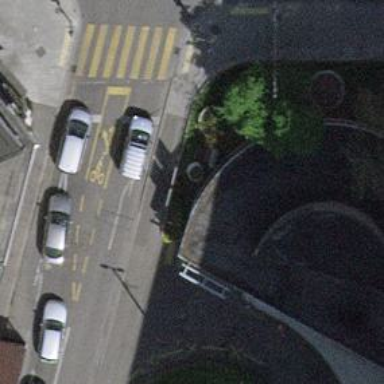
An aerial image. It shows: Parking area.